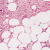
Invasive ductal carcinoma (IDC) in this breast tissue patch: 0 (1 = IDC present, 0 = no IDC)